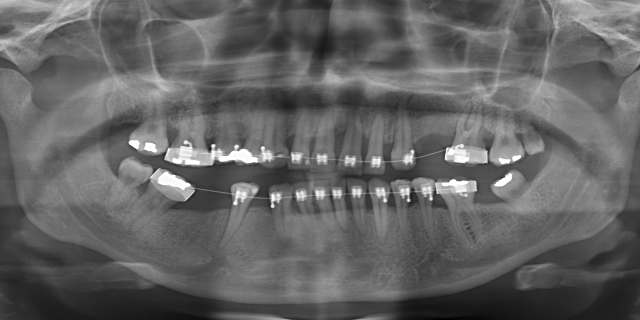
adult